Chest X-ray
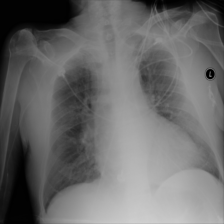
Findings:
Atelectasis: negative
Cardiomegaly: negative
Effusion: negative
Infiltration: negative
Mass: negative
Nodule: negative
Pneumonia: negative
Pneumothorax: negative
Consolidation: negative
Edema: negative
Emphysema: negative
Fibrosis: negative
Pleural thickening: negative
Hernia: negative